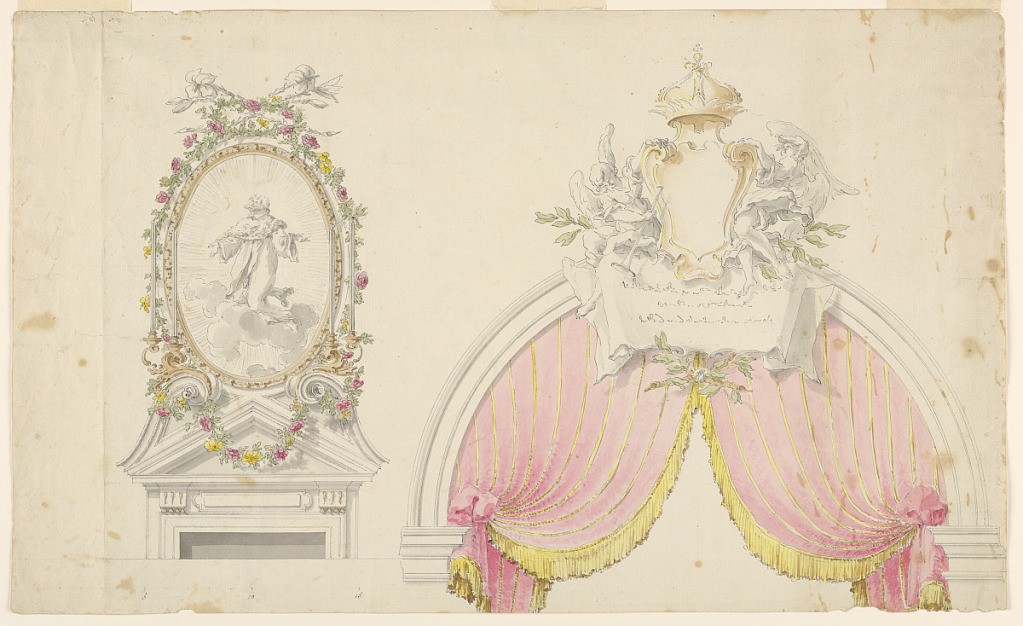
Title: Overdoors: Kneeling Saint
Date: ca. 1750
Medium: Pen and gray ink, brush and watercolor, partial ruled border graphite on white laid paper
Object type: Drawing
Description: At left, a door with triangular pediment topped with an oval panel showing a kneeling saint, surrounded with flowers. At right, a hemispherical overdoor hung with fringed pink textile.  Above, two angels hold a crowned cartouche.